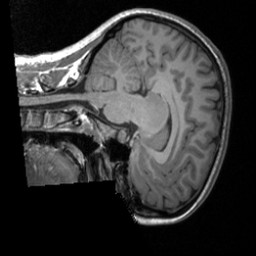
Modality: T1w
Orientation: sagittal
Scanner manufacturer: siemens
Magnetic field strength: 3 T
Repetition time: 1.9 s
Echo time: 0.00226 s